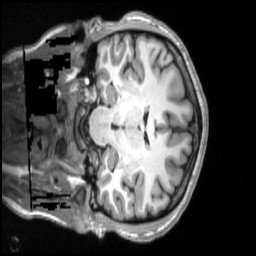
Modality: T1w
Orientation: coronal
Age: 17
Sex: female
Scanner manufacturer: siemens
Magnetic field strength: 3 T
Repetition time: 2.53 s
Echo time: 0.00174 s